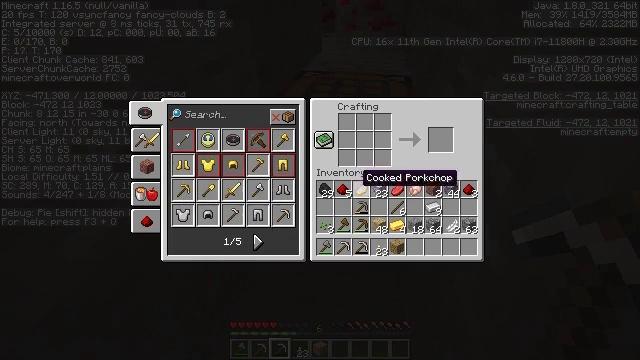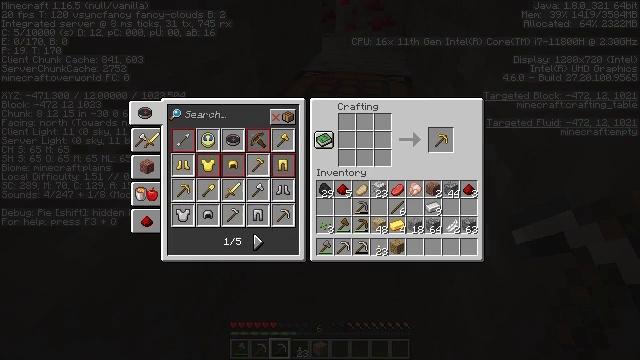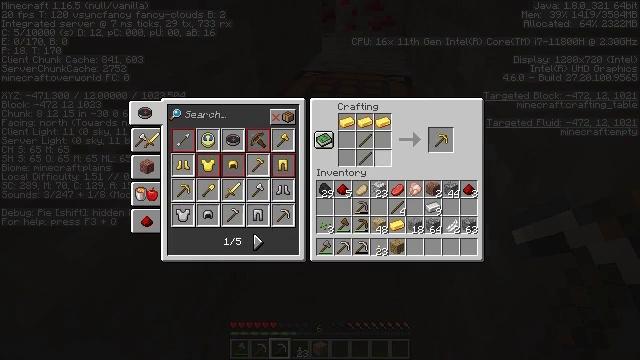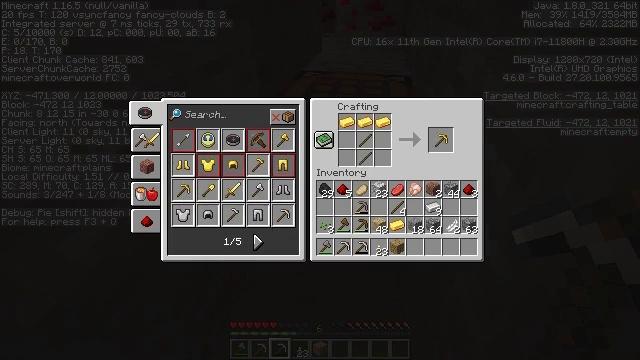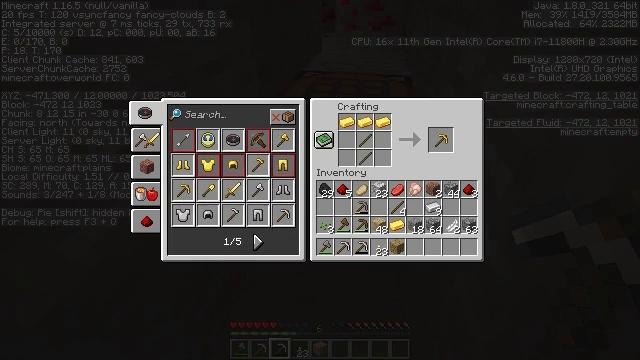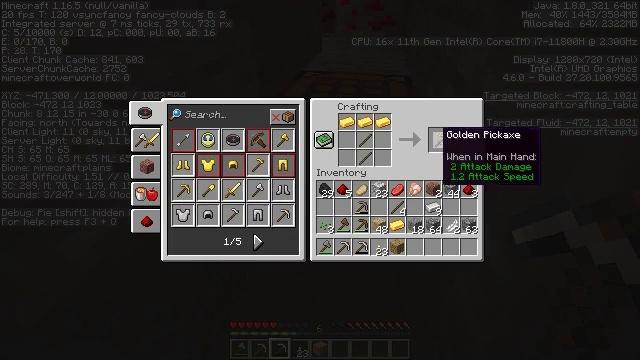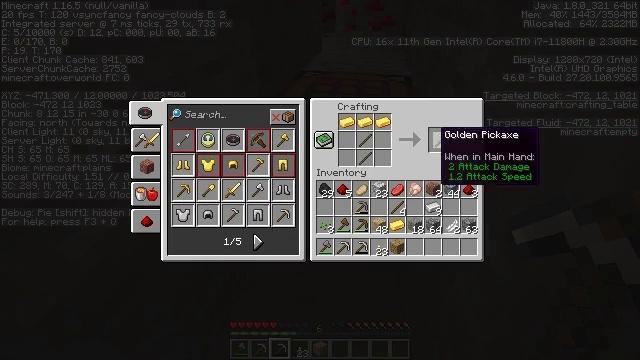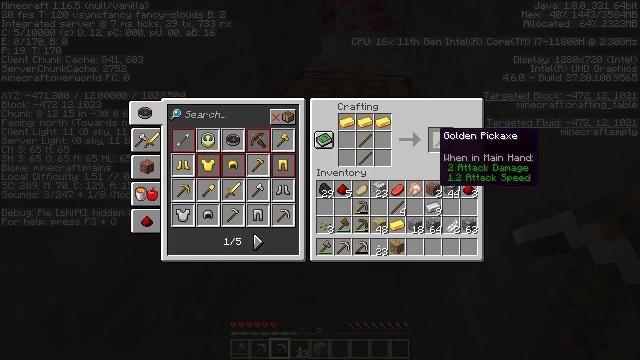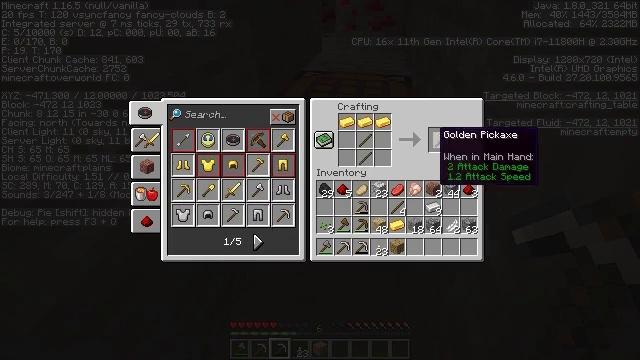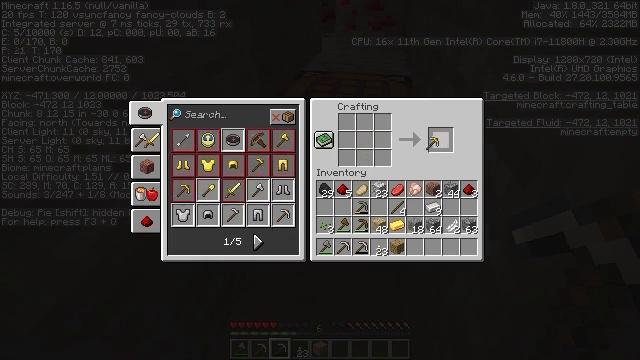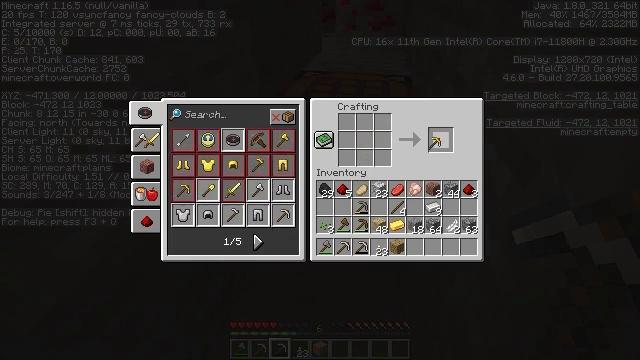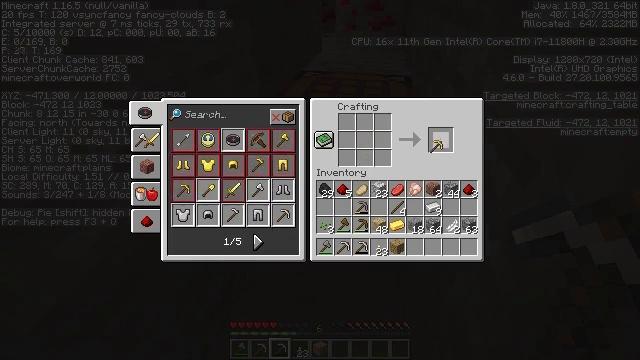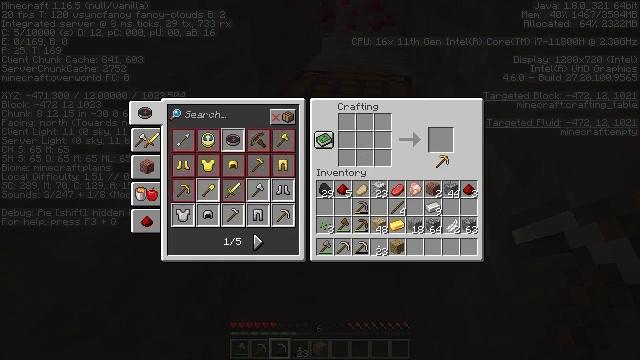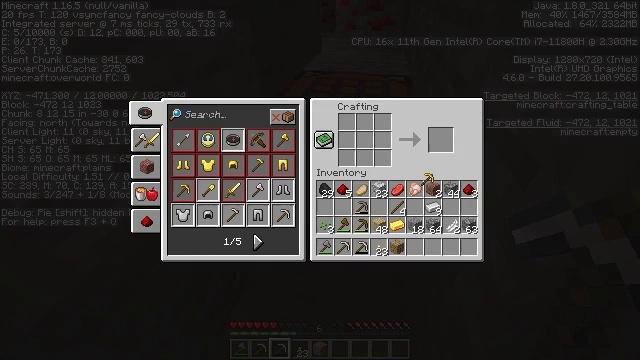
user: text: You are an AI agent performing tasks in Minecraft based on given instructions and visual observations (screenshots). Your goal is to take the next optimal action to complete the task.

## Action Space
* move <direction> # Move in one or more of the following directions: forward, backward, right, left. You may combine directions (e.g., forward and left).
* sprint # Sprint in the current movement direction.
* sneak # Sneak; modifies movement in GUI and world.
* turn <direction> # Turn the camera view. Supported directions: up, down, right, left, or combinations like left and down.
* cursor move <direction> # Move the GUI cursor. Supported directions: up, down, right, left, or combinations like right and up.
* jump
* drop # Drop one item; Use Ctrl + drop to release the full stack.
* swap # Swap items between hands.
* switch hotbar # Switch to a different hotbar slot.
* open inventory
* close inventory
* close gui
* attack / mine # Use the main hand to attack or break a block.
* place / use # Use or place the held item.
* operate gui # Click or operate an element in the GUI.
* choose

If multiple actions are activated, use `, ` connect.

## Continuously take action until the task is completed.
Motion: motion action
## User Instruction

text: Craft a golden pickaxe.
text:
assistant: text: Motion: cursor move right and up
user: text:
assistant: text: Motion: cursor move right and up
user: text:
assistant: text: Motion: cursor move right and up
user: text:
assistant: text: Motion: cursor move right and up
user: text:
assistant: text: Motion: no_op
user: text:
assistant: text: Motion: no_op
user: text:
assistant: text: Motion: no_op
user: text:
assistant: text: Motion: no_op
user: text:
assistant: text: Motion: operate gui
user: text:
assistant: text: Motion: operate gui
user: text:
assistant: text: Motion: no_op
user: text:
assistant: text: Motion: cursor move down
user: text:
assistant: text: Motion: cursor move left and down
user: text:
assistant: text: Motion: no_op